Aerial crown-view tile of a tropical tree (Barro Colorado Island, Panama), acquired 20240813:
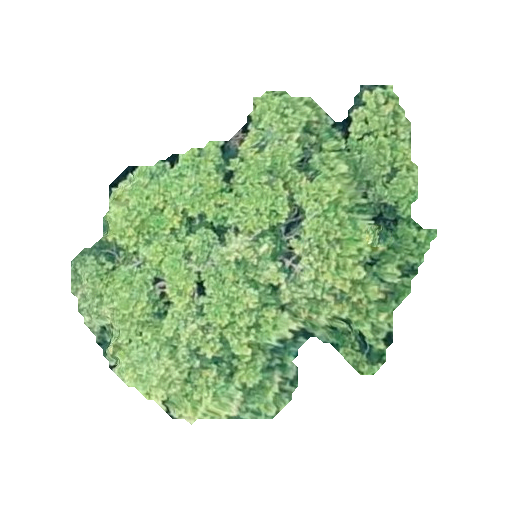
Species: Simarouba amara
GBIF accepted scientific name: Simarouba amara
Crown area: 123.538 m²